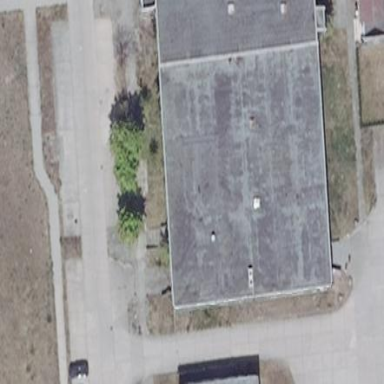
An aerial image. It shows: Grey roofed commercial building with flat roof shape.